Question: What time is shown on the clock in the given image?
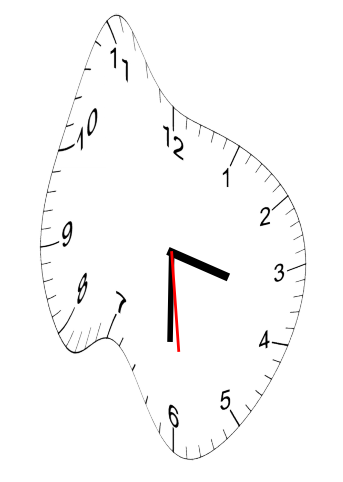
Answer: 03:30:29